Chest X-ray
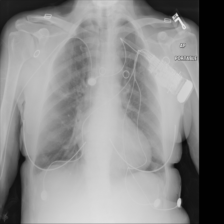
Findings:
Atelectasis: negative
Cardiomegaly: negative
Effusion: negative
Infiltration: negative
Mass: negative
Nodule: negative
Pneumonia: negative
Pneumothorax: negative
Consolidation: negative
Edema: negative
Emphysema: negative
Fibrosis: negative
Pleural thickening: negative
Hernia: negative